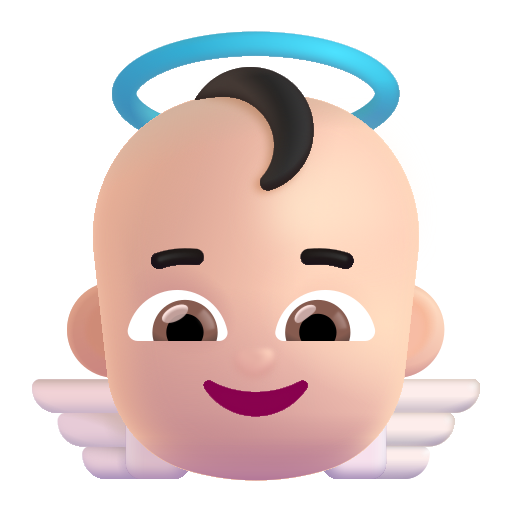
baby angel color light